Interaction volume radius: 10 \u00c5
Interaction volume height: 10 \u00c5
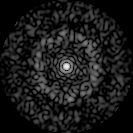
Disorder parameter: 0.8515